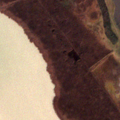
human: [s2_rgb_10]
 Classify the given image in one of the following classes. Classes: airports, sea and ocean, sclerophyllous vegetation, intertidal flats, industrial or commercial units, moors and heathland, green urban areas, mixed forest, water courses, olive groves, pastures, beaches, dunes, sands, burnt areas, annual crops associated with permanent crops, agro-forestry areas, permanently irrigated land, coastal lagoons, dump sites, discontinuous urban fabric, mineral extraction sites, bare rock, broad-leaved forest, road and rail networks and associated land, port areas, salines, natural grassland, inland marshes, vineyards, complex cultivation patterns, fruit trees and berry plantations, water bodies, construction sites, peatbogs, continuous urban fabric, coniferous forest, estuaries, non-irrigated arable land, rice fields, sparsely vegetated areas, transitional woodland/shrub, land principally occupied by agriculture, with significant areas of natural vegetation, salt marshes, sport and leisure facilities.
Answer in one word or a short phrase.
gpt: non-irrigated arable land, broad-leaved forest, inland marshes, water bodies